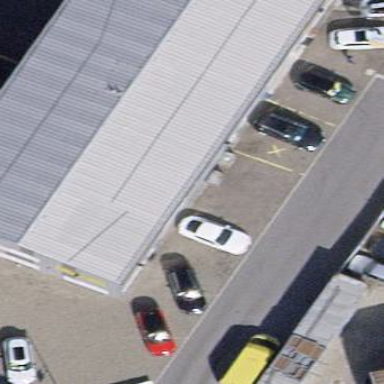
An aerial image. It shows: Building housing car shop.